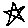
Label: star